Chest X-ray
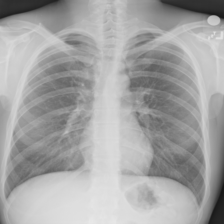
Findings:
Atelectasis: negative
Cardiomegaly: negative
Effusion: negative
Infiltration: negative
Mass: negative
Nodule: negative
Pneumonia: negative
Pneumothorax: negative
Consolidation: negative
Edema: negative
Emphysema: negative
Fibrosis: negative
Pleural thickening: negative
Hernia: negative